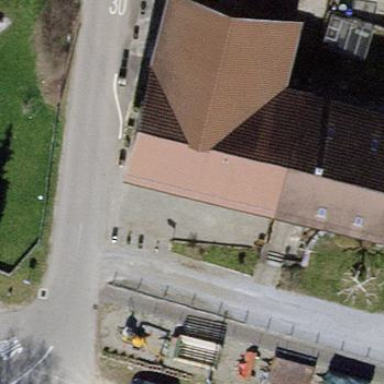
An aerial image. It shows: Gabled roof house.